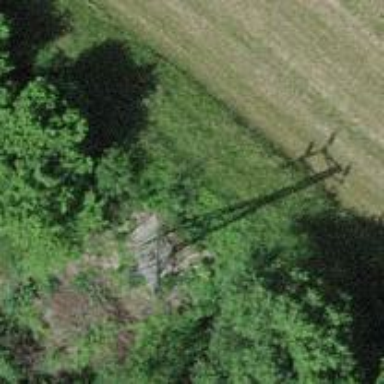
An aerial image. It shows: Lattice structure tower.